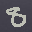
Label: 8